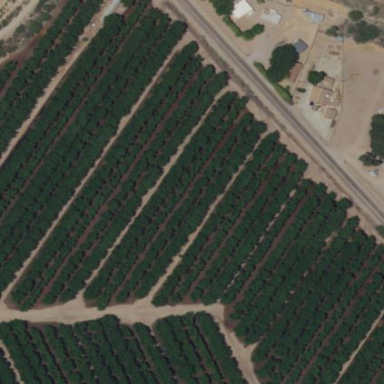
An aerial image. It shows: Orchard.